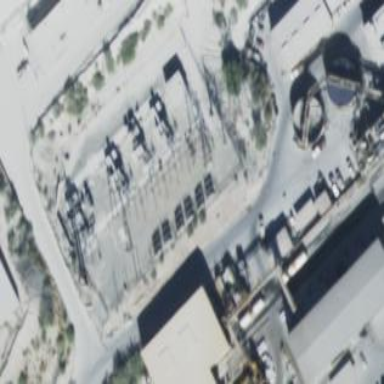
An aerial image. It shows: Industrial substation with power supply facilities.